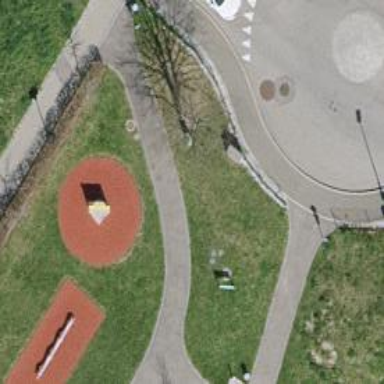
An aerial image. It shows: Bench for seating.